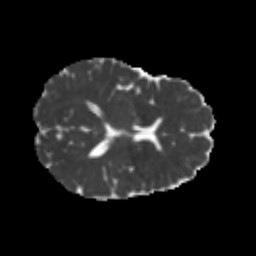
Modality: MD
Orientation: axial
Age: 20
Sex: female
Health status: healthy
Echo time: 0.074 s